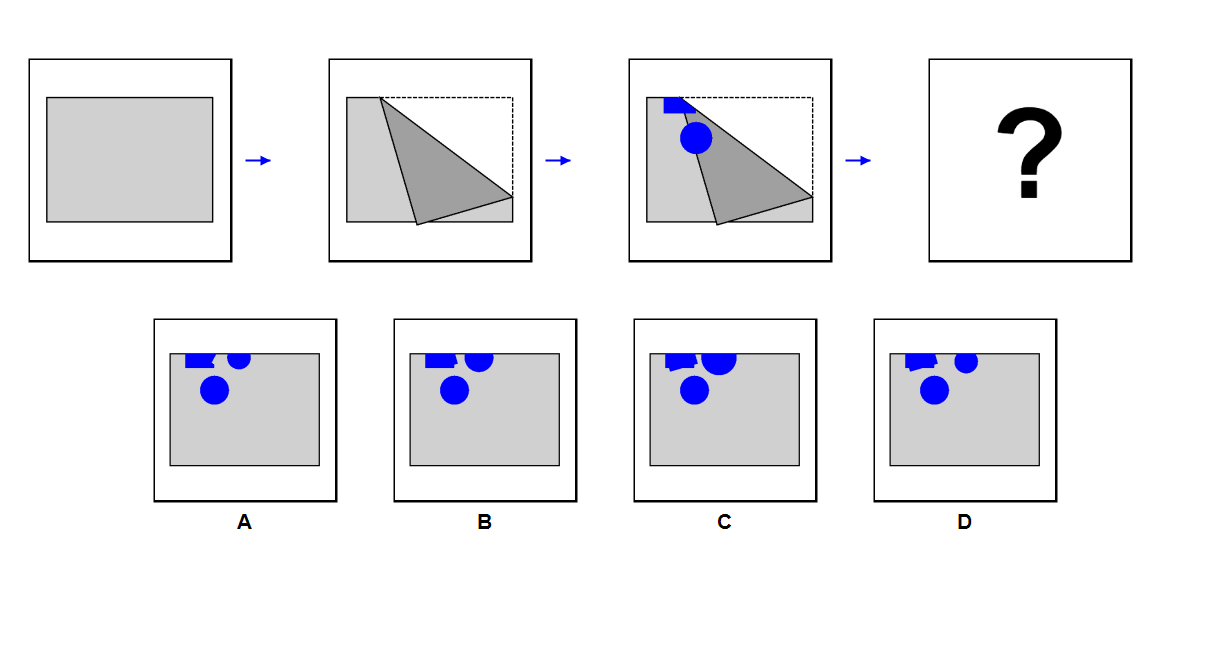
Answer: B